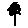
Label: tree